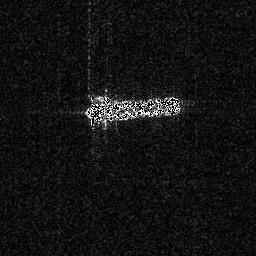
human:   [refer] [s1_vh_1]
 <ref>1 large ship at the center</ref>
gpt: <box>[[32, 35, 71, 48, 0]]</box>